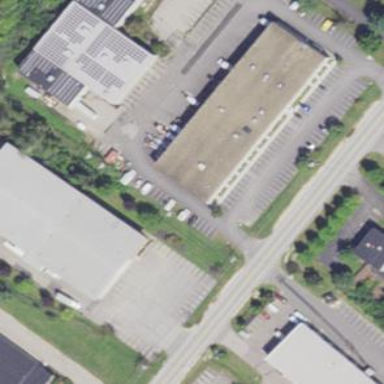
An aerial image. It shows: Warehouse building.